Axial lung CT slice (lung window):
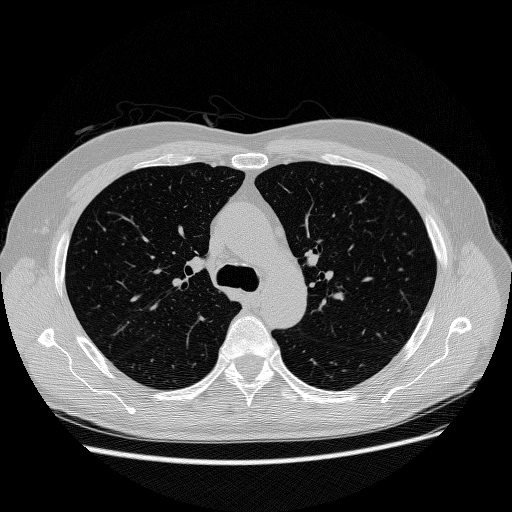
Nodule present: no